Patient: sex F, age 72
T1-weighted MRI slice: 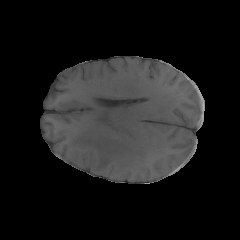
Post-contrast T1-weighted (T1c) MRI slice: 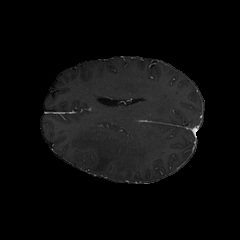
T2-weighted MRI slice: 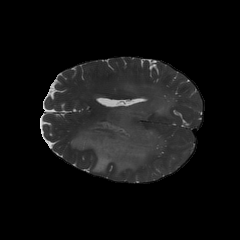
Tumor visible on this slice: yes
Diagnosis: Glioblastoma, IDH-wildtype
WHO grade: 4